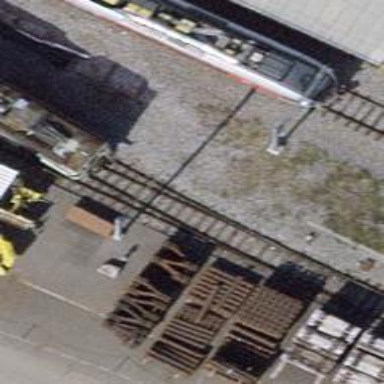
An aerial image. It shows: Railway switch.